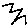
Label: zigzag